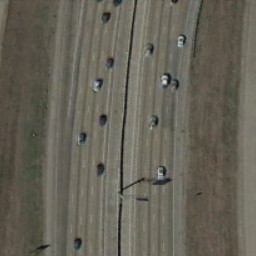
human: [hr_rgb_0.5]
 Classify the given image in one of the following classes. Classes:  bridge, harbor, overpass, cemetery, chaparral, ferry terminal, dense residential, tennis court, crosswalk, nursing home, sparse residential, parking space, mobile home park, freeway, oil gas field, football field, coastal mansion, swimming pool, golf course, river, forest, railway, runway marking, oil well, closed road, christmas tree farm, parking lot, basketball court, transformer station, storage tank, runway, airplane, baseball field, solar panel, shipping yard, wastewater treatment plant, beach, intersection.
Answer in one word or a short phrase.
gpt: freeway